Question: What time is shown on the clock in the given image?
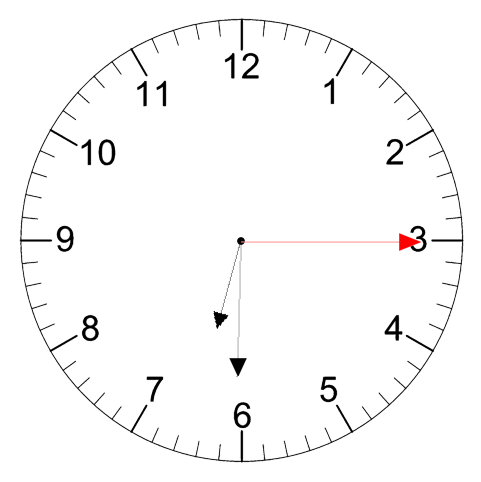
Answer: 06:30:15